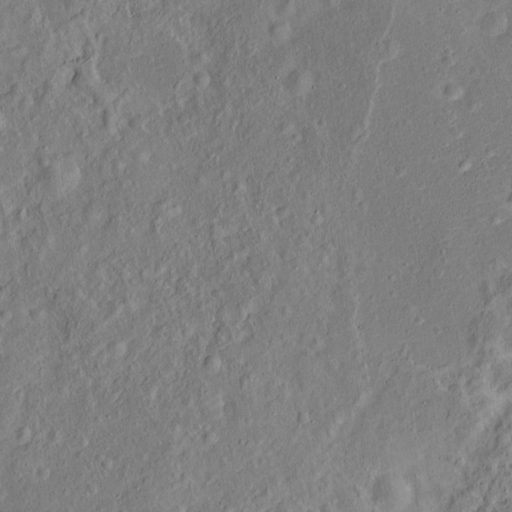
Classes present: Background, Cone